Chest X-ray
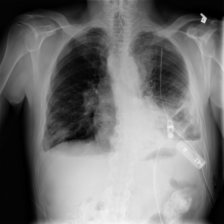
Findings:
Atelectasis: negative
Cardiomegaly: negative
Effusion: negative
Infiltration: positive
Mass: positive
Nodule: negative
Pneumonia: negative
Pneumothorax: negative
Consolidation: negative
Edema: negative
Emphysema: negative
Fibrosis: negative
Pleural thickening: negative
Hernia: negative